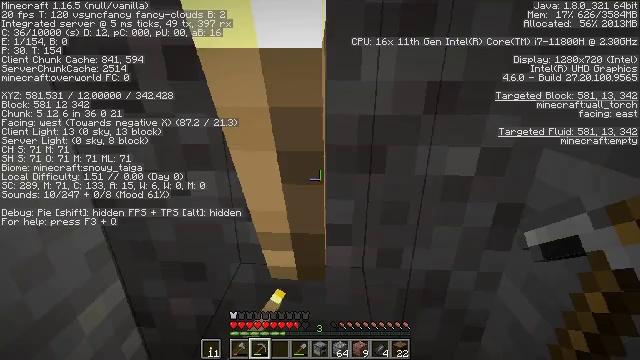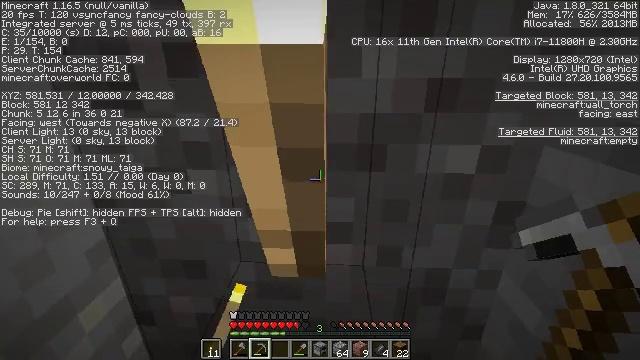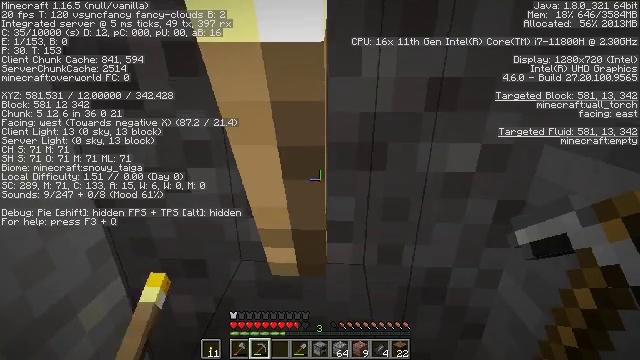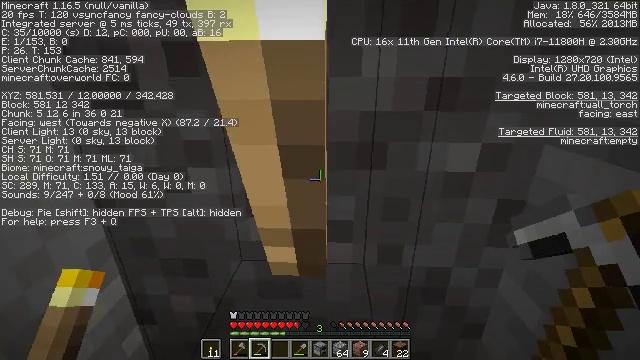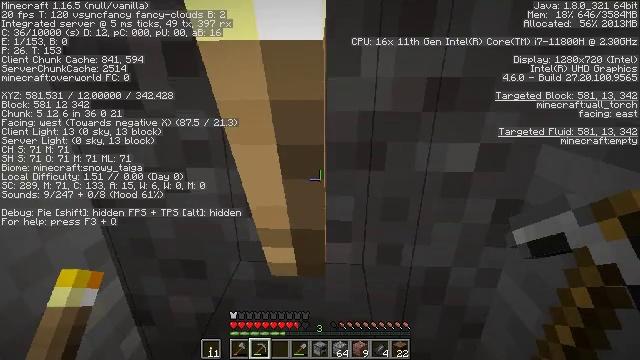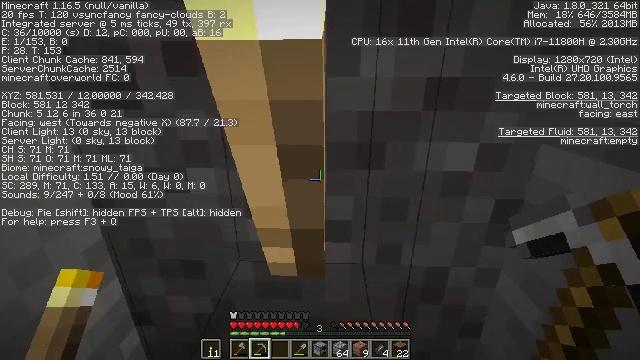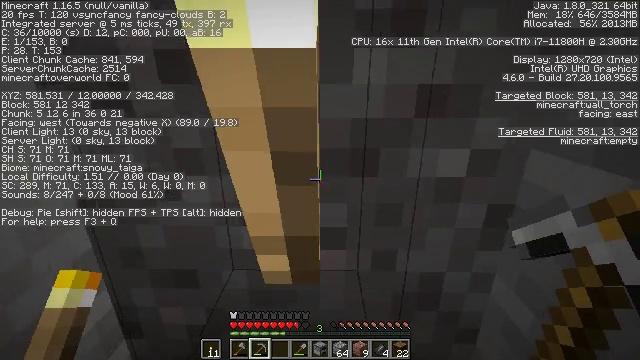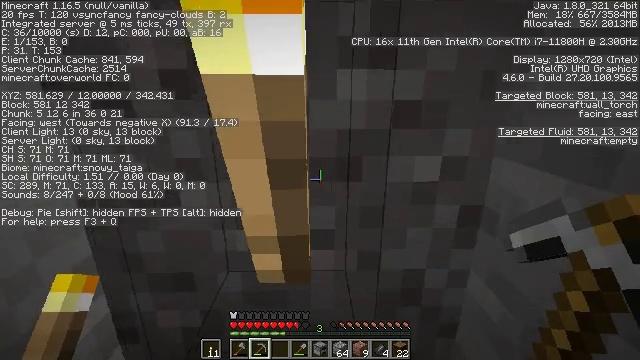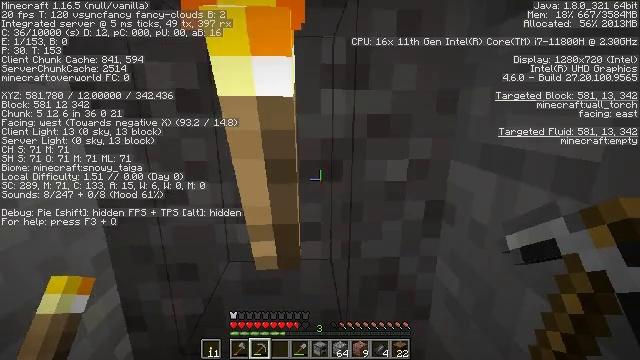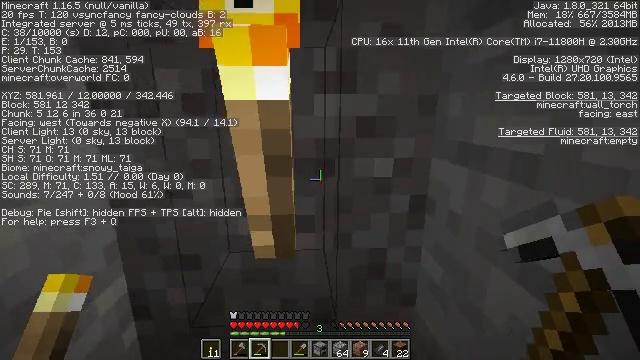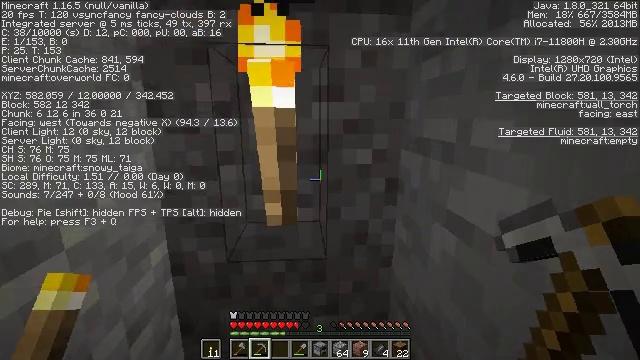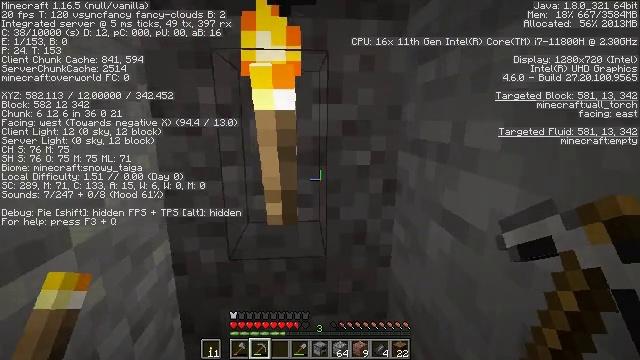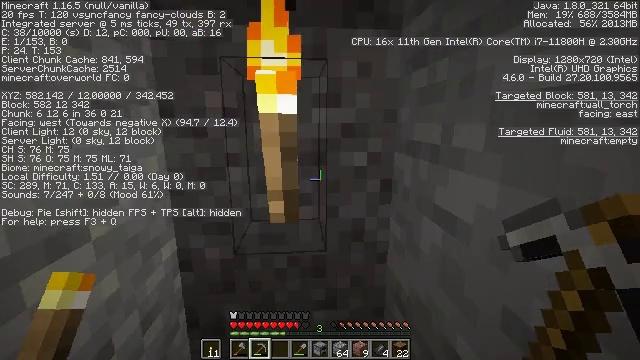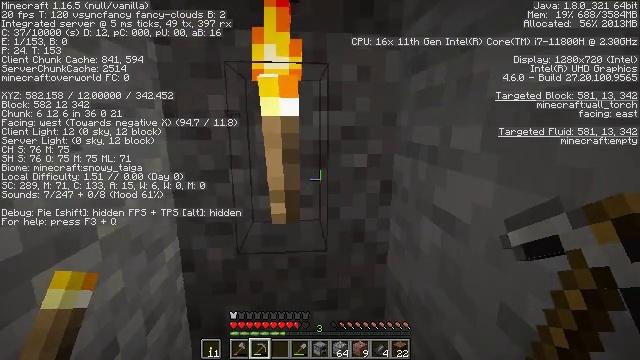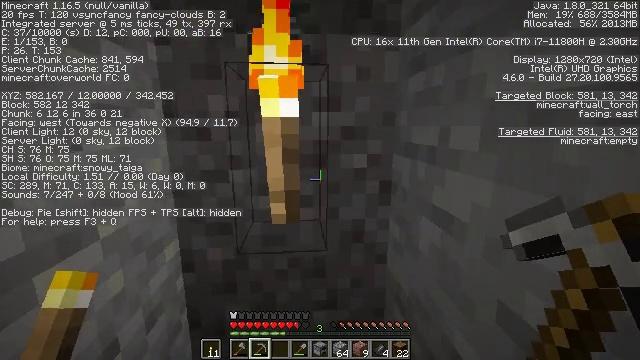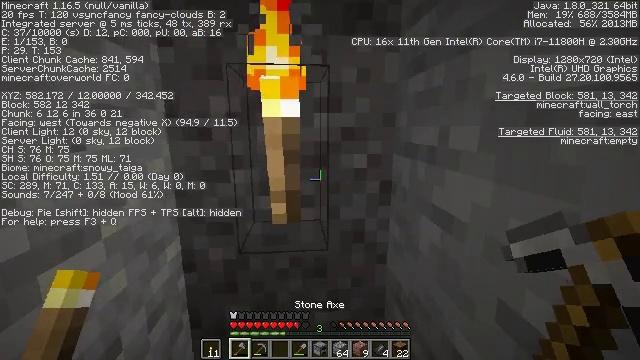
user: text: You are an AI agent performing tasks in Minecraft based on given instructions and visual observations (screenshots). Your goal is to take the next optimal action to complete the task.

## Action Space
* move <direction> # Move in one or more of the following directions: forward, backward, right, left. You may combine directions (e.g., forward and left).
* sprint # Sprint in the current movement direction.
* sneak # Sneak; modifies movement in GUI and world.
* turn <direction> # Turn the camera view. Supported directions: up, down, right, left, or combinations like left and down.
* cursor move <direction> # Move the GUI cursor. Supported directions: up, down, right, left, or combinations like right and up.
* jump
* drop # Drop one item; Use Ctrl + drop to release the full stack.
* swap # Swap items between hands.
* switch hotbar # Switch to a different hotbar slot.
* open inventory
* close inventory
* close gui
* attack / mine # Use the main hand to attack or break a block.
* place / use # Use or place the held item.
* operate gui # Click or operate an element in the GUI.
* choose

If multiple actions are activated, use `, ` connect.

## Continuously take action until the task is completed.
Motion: motion action
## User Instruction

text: Break the wall torch for relocation.
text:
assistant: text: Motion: no_op
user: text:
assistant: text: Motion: no_op
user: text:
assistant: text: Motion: no_op
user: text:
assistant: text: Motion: no_op
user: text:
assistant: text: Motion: no_op
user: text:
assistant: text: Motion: turn right and up
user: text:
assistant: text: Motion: move back, turn right and up
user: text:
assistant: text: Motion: move back, turn right and up
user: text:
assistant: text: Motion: move back
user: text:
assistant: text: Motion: no_op
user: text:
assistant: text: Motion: no_op
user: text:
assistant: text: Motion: no_op
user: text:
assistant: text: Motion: no_op
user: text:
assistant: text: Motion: no_op
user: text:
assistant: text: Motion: no_op
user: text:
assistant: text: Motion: no_op
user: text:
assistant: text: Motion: no_op
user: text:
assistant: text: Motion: no_op
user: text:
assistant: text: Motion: turn left
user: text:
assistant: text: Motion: turn left
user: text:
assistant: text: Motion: turn left
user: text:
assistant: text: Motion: no_op
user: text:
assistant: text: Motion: turn up
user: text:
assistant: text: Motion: move left, turn right and up
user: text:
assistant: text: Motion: move left, turn right and up
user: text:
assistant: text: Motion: turn right
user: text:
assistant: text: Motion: turn right and down
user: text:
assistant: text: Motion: turn right
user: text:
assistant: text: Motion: no_op
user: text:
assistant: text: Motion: no_op